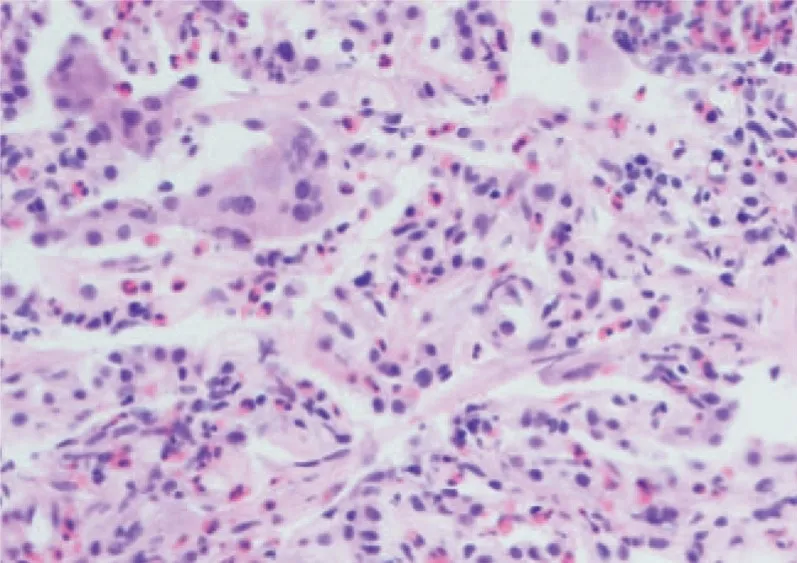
Transbronchial biopsy showing eosinophilic infiltrates within lung parenchyma. No vasculitis or microorganisms were seen; H&E, x200 magnification.
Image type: pathology (h&e)